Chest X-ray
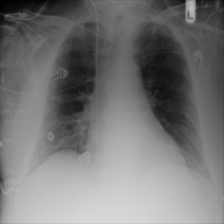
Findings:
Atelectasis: negative
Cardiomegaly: negative
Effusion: negative
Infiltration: negative
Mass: negative
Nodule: negative
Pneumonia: negative
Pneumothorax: negative
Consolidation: negative
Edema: negative
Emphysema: negative
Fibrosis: negative
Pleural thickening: negative
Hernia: negative